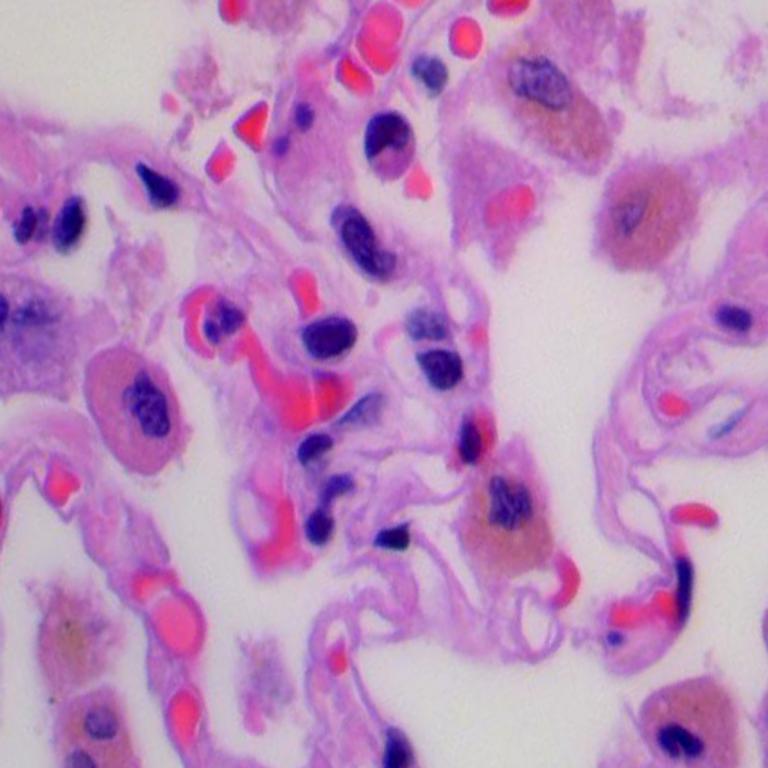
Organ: lung
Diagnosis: benign